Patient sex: F
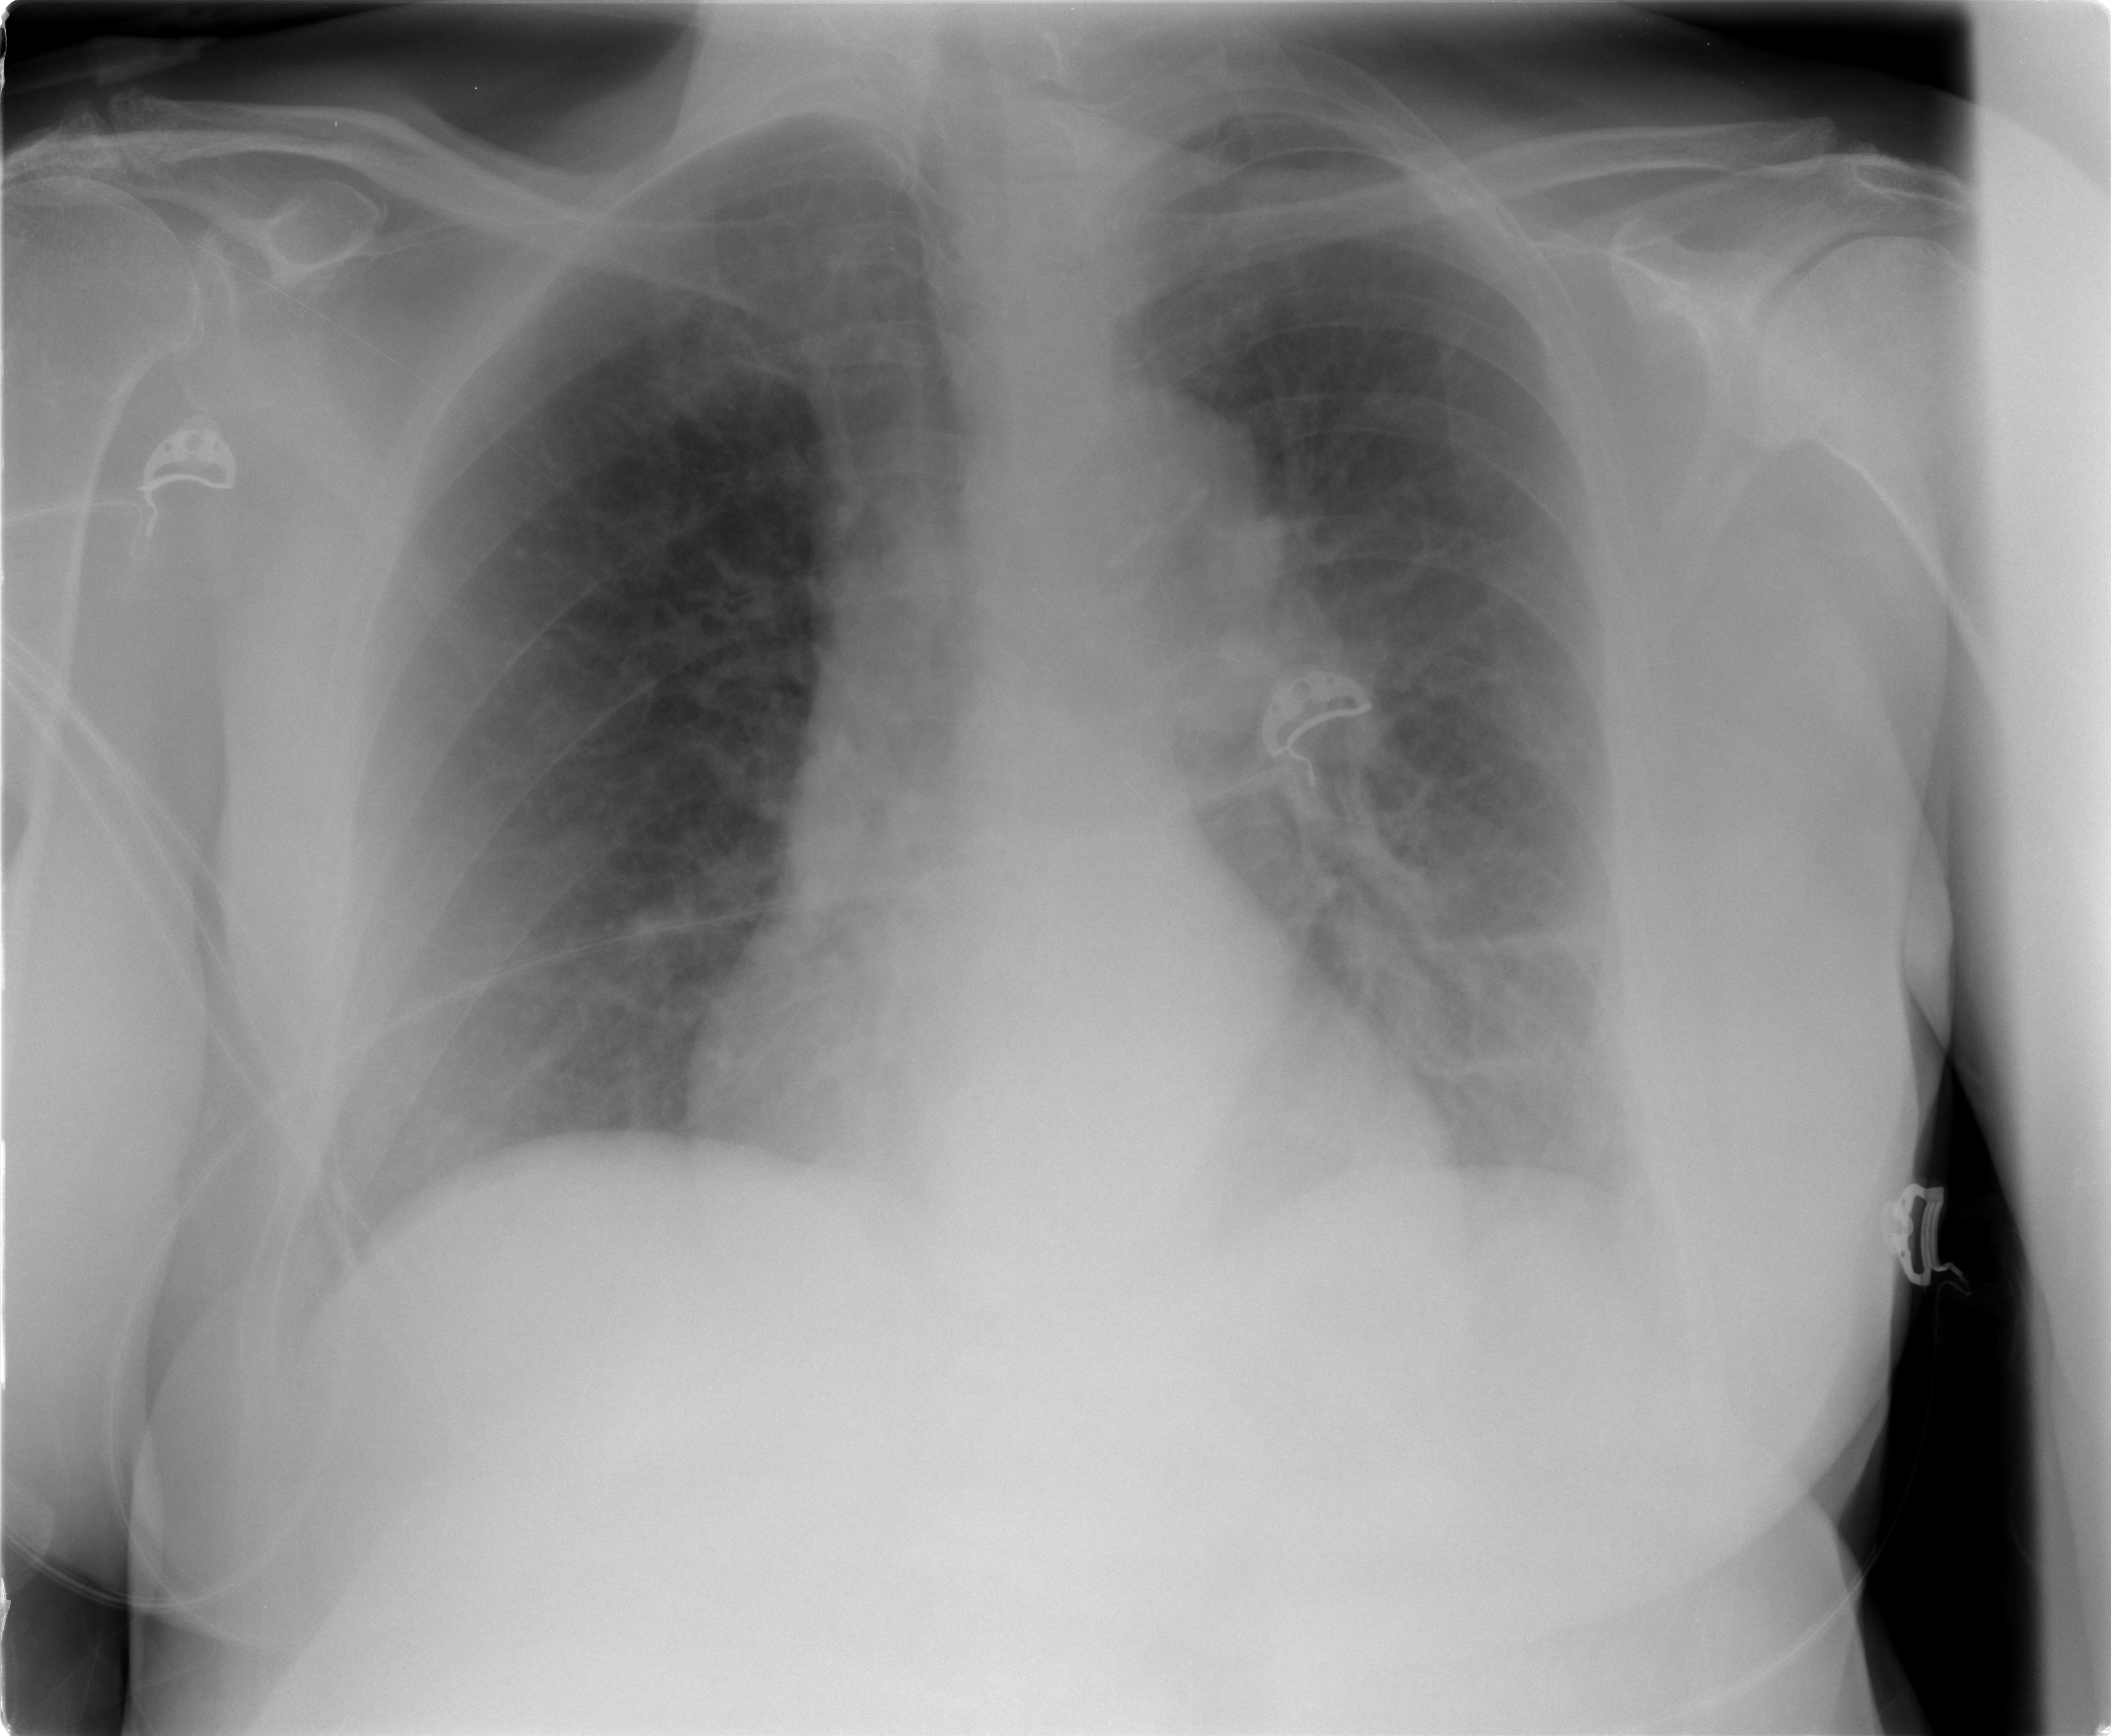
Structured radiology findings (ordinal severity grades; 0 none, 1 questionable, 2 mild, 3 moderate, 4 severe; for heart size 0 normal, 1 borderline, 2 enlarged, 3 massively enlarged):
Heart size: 1
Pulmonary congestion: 2
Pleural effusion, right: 0
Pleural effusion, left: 2
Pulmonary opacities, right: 0
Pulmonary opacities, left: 0
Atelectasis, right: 0
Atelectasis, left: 2